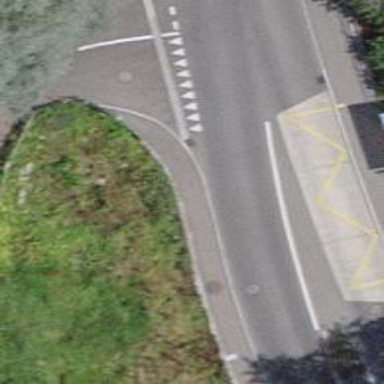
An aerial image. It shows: Kerb barrier.